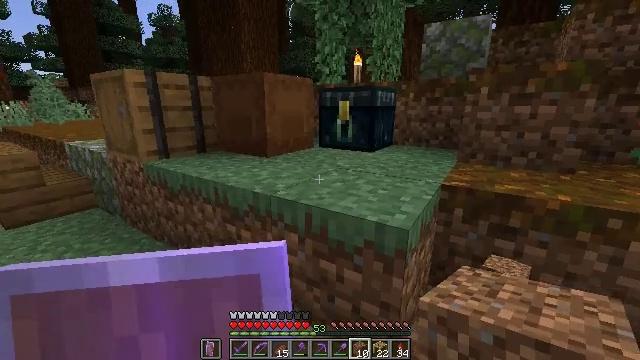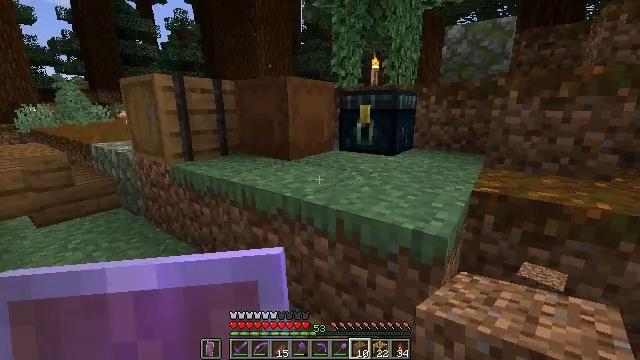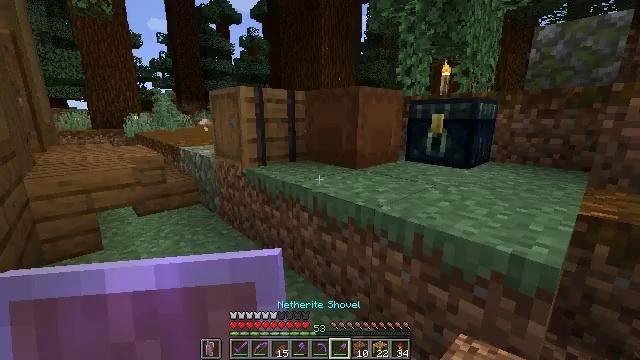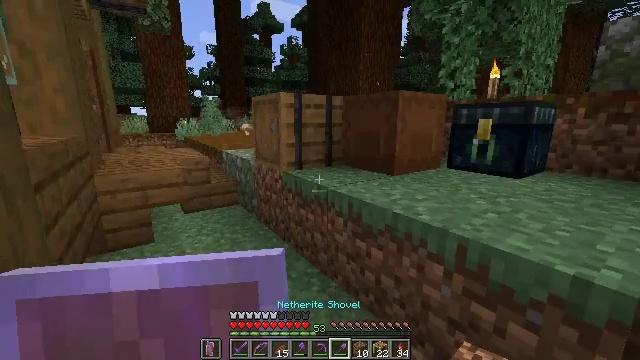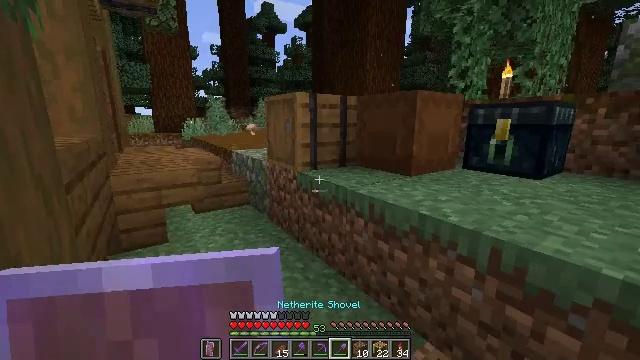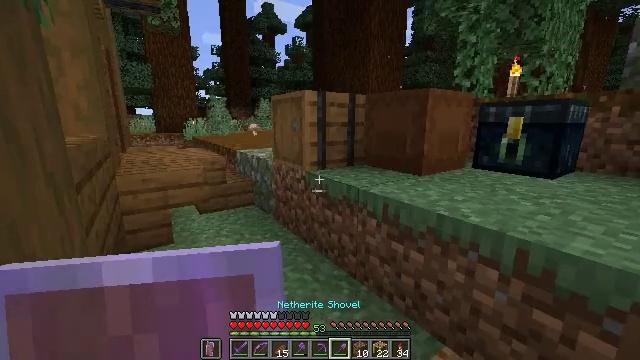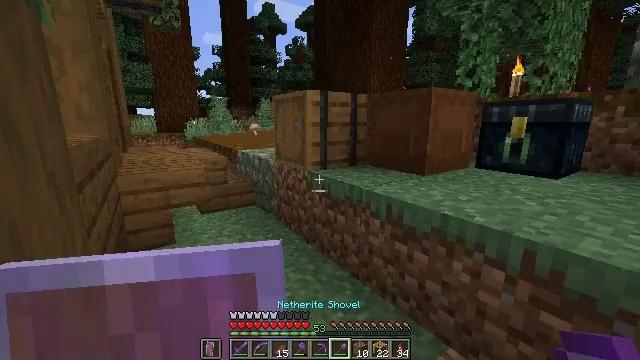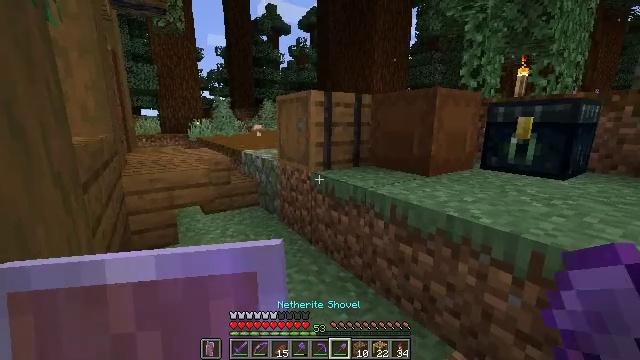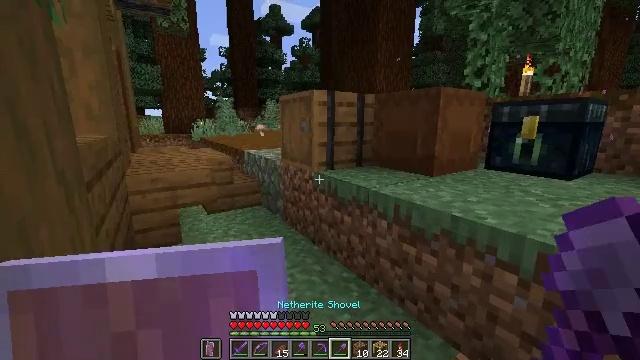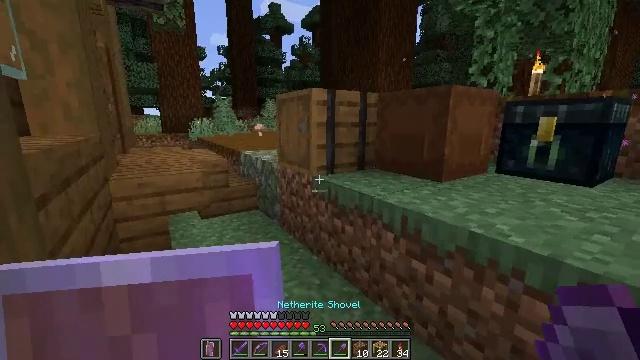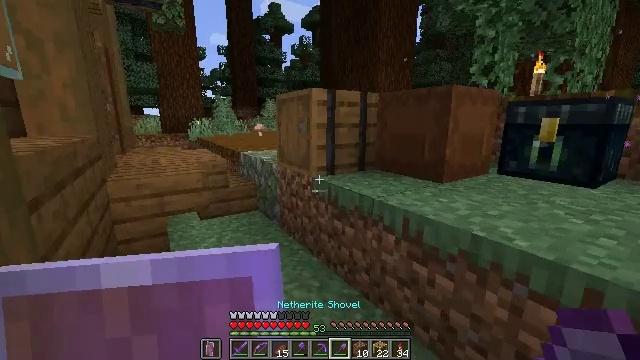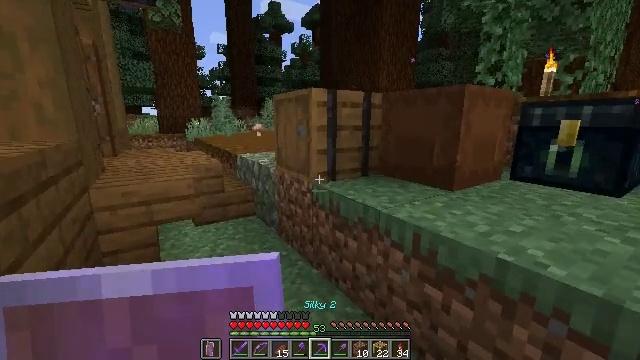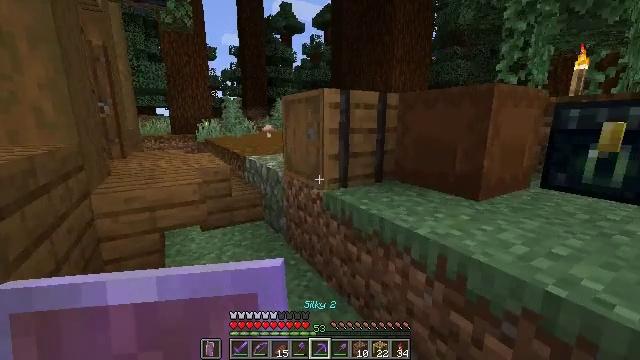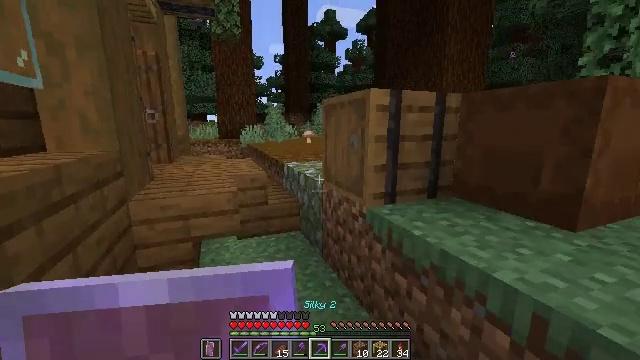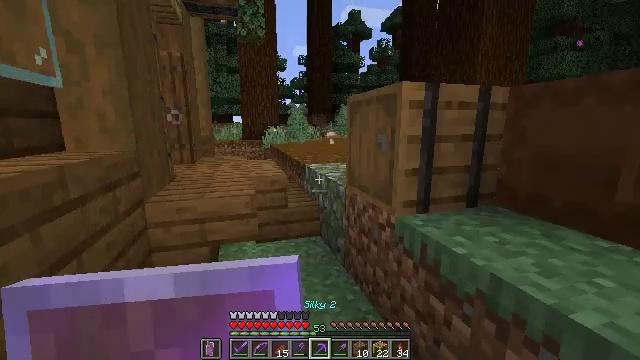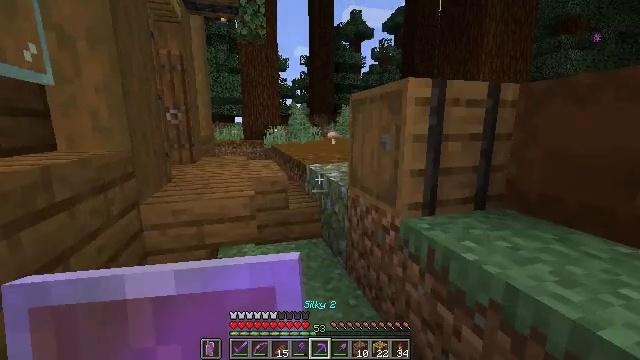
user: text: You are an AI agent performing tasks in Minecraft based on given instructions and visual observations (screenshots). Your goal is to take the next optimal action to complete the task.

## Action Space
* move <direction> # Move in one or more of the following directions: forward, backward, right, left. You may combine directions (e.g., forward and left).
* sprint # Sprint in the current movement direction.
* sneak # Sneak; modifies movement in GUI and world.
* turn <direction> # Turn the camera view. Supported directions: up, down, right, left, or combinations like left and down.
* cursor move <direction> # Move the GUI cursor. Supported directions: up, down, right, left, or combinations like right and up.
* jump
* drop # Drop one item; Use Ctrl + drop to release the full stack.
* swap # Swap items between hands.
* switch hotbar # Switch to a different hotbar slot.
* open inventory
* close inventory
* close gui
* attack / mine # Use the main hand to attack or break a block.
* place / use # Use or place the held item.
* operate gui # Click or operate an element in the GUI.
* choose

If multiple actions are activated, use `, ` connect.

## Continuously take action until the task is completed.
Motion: motion action
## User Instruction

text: Extract mossy cobblestone using a pickaxe.
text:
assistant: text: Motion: move left, turn left
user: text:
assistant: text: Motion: move left, turn left and up
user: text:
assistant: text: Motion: move left, turn left and up
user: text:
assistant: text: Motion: no_op
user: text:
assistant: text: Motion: no_op
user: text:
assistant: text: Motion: no_op
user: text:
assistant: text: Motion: no_op
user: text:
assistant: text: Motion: move forward
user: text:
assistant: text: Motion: move forward
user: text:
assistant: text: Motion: move forward
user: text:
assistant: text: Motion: move forward
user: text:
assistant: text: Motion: move forward, turn left
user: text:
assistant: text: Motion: move forward, turn left and up
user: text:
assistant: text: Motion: move forward, turn left
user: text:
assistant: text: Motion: move forward
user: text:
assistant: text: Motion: move forward
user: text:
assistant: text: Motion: move forward, turn left
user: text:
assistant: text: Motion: move forward, turn left
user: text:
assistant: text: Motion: move forward
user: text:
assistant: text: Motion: move forward, turn left and down
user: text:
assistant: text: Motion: move forward, turn left and down
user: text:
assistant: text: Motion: move forward
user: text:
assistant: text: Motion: move forward, turn down
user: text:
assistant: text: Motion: move forward
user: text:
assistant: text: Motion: move forward
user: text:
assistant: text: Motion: move forward
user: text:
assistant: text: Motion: move forward
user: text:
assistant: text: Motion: move forward, turn right and down
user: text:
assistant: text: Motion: move forward, turn right and down
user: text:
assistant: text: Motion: turn right and down